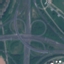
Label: Highway